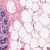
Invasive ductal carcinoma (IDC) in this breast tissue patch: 0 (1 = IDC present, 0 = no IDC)